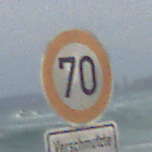
Verkehrszeichen: Geschwindigkeit70
Zusatzzeichen unten: HinweiseAufGefahrenDurchVerbaleAngabe4
Umgebung: Outdoor, Suburban
Tageszeit: MorningAfternoon
Wetter: PartlyCloudy
Licht: Natural
Jahreszeit: NotSpecified
Kontrast: HighContrast